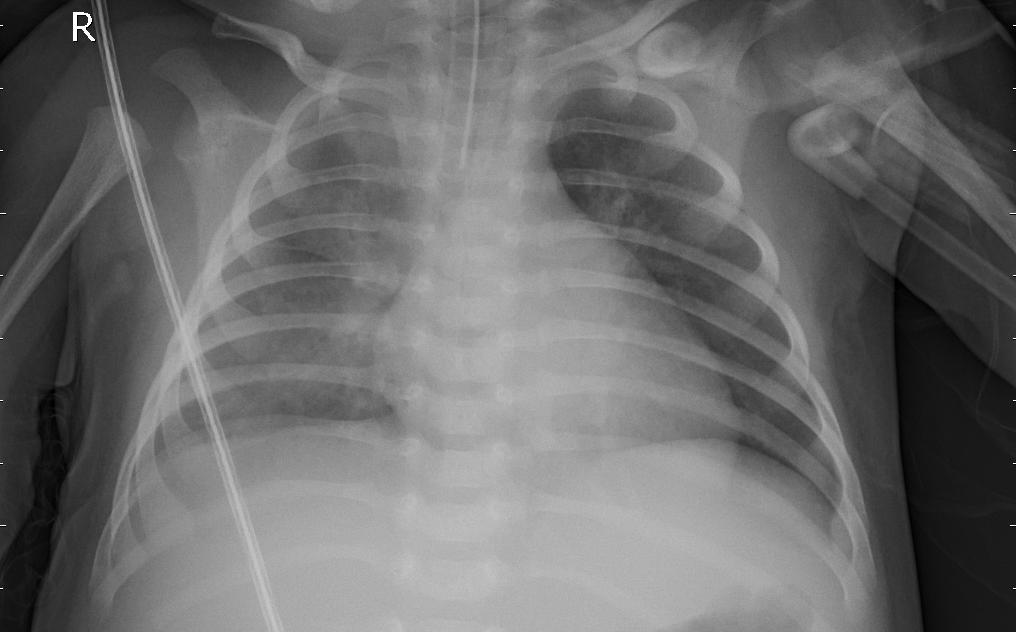
Diagnosis: PNEUMONIA